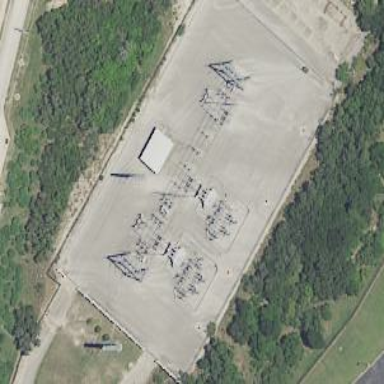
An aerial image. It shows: Industrial substation surrounded by fence.